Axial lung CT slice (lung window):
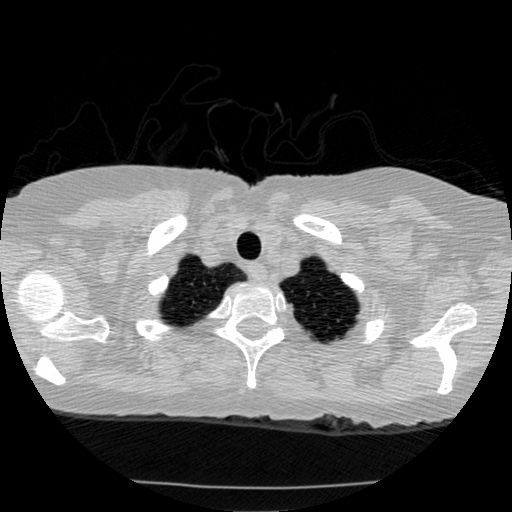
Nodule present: no